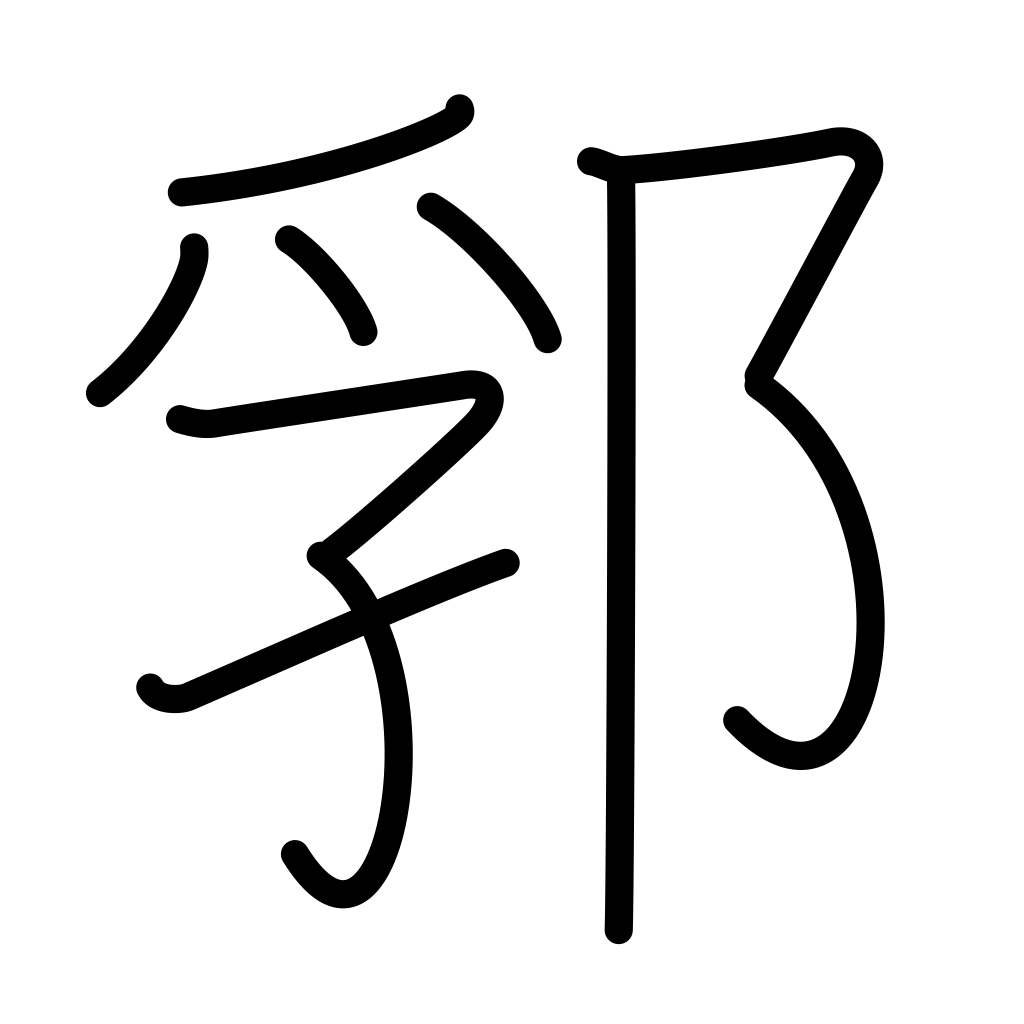
Meaning: earthwork enclosure around a castle